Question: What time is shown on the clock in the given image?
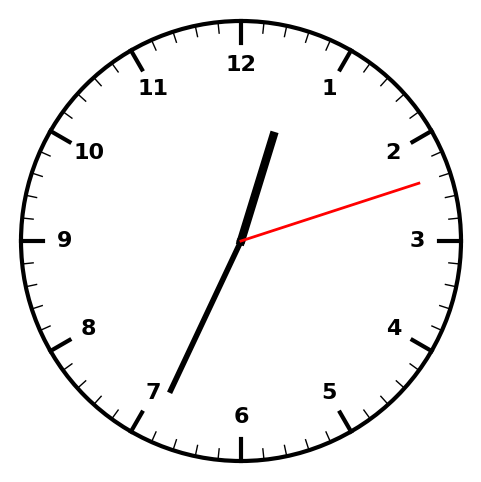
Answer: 12:34:12